Question: Follwing is my code snippet In which I am getting memory leak issues.

This is the warning number 3.
*My code is ARC enabled.
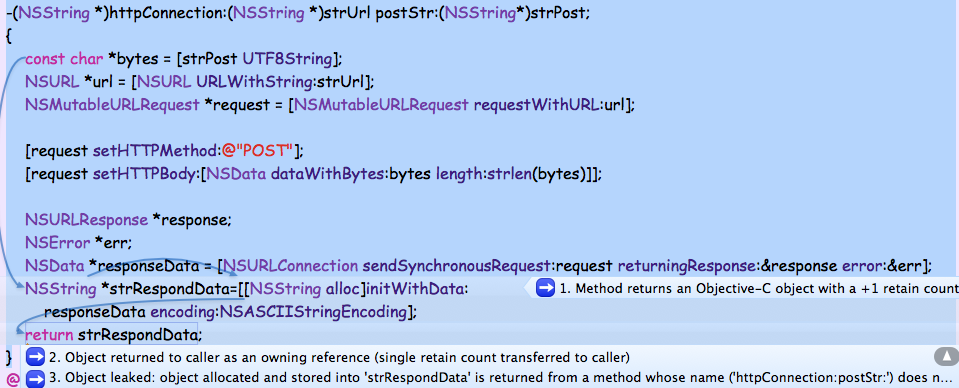
Answer: You can use autorelease message:
'''
NSString *strRespondData = [[[NSString alloc] initWithData:responseData encoding:NSASCIIStringEncoding] autorelease];
'''
You can read explanation <URL>
If you use ARC you no need to worry about it, ARC will handle this for you.